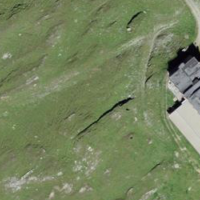
EUNIS habitat code: 26
Species observed at this site:
Pyrrhocorax pyrrhocorax
Saxifraga exarata